Question: Let a circle of known radius be plotted in MATLAB.
Assume a pair of random points whose location has to be determined in terms of coordinates (x1,y1) (x2,y2)..(xn,yn). Pairs should be close to each other. For example T1 and R1 should be near.
As shown in figure, there are four random pairs (T1,R1)..(T4,R4).
There coordinates need to be determined wrt to center (0,0).

How can I generate this in MATLAB?
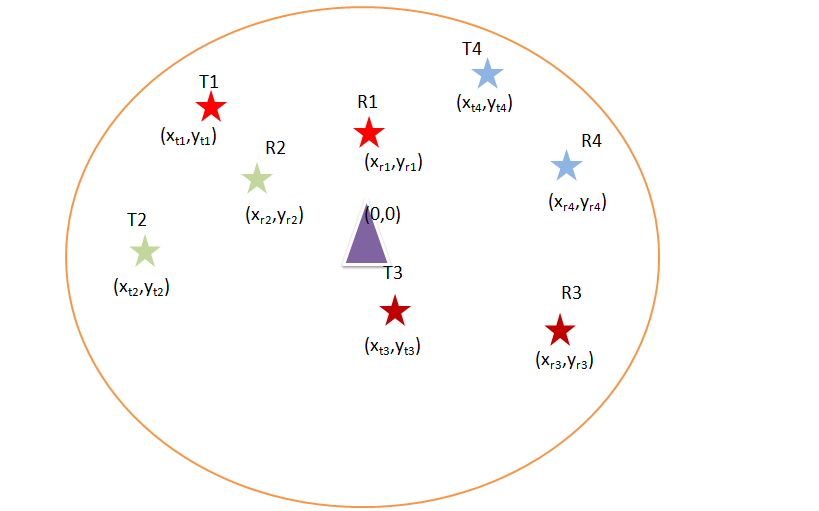
Answer: (Complete edit after the question was edited).
To complete this task, I think that you need to combine the different approaches that have been mentioned before your edit:
- - <URL>
With these ingredients, you should be able to do everything you need. Here is the code I wrote:
'''
d=859.23;
D=1432.05;
R=100;
N=400;
% Generate the angle
theta = 2*pi*rand(N,1);
% Generate the radius
r = d + (D-d)*rand(N,1);
% Get the centers of the circles
Tx = r.*cos(theta);
Ty = r.*sin(theta);
% Generate the R points
Rx=zeros(N,1);
Ry=zeros(N,1);
for i=1:N
while true
% Try
alpha = 2*pi*rand();
rr = R*rand();
Rx(i) = Tx(i) + rr*cos(alpha);
Ry(i) = Ty(i) + rr*sin(alpha);
% Check if in the correct zone
if ( (Rx(i)*Rx(i) + Ry(i)*Ry(i) > d*d) && (Rx(i)*Rx(i) + Ry(i)*Ry(i) < D*D) )
break
end
end
end
% Display
figure(1);
clf;
angle=linspace(0,2*pi,1000);
plot( d*cos(angle), d*sin(angle),'-b');
hold on;
plot( D*cos(angle), D*sin(angle),'-b');
for i=1:N
plot(Tx(i),Ty(i),'gs');
plot(Rx(i),Ry(i),'rx');
plot([Tx(i) Rx(i)],[Ty(i) Ry(i)],'-k');
end
hold off;
'''